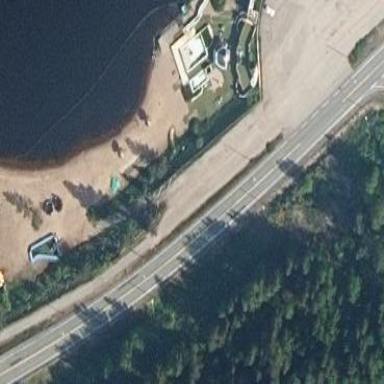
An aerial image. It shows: Swimming area within leisure land.